Field crop: maize
Growth stage: 2
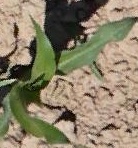
Species: maize